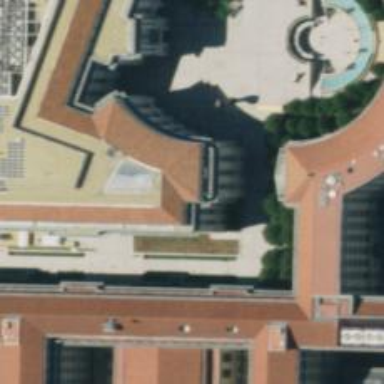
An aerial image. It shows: Government office.